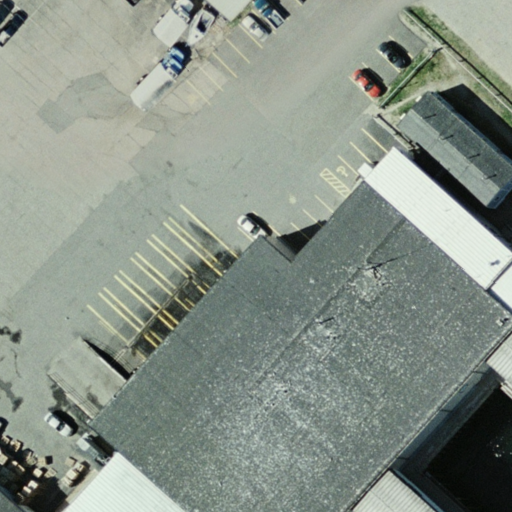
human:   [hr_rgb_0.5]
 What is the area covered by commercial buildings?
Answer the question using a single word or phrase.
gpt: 0m2

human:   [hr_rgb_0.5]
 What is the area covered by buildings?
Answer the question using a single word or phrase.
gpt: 118m2

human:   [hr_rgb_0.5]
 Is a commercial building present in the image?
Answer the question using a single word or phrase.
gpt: no

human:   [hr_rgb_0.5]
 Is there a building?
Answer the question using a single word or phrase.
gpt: yes

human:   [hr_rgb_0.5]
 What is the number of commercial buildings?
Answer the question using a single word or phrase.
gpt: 0

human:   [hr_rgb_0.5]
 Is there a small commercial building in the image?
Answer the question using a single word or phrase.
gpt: no

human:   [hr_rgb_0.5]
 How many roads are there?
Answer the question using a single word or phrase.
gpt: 2

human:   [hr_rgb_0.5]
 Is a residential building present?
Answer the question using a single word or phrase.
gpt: yes

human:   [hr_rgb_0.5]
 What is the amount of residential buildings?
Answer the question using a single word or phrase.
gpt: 1

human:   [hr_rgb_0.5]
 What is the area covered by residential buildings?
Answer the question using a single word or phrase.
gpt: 118m2

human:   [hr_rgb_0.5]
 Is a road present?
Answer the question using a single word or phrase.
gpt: yes

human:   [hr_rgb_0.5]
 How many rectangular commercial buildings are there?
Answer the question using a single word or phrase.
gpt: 0

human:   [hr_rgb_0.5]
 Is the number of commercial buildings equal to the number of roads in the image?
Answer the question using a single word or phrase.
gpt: no

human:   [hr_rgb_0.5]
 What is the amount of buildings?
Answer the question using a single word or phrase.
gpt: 1

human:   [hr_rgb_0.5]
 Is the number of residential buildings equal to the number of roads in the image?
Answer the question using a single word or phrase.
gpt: no

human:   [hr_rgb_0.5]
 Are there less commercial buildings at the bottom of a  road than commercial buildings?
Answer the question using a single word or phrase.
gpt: no

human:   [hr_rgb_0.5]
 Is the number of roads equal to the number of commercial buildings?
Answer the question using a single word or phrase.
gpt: no

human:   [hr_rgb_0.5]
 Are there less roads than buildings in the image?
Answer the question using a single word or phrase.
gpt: no

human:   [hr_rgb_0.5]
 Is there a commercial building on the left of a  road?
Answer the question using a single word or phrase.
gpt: no

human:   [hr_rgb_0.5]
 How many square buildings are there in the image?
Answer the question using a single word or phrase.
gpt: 0

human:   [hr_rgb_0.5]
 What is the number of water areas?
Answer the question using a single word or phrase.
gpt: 0

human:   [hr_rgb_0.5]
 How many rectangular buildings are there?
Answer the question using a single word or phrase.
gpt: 1

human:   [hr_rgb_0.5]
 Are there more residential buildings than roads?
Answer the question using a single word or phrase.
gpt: no

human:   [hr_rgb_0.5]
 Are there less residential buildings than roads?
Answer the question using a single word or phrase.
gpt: yes

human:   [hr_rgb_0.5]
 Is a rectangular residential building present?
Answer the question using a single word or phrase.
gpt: yes

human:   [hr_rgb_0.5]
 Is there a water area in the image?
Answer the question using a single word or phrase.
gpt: no

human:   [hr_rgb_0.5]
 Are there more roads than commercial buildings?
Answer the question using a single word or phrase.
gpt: yes

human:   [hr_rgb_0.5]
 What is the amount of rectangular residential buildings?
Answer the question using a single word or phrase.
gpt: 1

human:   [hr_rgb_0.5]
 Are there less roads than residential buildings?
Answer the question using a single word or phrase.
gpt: no

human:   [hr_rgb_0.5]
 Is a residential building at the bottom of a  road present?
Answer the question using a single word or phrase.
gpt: yes

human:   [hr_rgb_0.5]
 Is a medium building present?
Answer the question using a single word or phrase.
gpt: yes

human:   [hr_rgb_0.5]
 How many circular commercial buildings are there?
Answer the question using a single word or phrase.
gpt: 0

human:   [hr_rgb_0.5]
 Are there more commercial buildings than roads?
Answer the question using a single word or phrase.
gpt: no

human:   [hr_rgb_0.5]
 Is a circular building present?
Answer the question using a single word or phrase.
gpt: no

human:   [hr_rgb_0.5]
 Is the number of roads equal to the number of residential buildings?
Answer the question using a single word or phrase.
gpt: no

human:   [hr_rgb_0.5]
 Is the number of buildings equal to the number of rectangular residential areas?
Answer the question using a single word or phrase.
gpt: no

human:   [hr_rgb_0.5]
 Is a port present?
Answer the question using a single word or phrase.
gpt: no

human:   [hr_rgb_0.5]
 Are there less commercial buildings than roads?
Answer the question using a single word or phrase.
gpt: yes

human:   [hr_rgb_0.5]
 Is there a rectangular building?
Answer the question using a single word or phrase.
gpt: yes

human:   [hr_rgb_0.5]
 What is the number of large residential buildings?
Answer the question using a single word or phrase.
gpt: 0

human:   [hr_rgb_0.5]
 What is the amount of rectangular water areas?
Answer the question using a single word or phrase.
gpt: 0

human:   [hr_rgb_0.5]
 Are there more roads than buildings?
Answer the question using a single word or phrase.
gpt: yes

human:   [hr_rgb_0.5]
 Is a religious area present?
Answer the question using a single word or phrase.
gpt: no

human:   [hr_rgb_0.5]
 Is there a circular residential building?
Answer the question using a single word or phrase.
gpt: no

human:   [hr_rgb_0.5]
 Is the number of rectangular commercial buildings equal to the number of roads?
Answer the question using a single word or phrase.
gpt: no

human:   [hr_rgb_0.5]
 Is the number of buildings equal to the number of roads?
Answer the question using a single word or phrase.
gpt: no

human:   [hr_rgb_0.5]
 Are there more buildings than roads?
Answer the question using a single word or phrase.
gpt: no

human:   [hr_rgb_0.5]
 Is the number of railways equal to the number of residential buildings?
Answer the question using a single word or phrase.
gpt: no

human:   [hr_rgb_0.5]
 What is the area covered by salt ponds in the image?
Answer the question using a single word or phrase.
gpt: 0m2

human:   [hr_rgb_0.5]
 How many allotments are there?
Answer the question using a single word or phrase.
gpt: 0

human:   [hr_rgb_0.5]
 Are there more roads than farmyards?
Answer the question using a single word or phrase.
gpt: yes

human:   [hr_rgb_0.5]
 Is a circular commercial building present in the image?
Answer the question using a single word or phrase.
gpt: no

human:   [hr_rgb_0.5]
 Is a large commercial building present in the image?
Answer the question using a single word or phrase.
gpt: no

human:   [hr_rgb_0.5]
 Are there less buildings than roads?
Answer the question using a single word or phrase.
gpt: yes

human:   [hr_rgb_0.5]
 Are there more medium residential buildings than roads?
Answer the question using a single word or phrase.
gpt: no

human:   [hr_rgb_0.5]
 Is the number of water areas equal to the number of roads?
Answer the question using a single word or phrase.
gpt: no

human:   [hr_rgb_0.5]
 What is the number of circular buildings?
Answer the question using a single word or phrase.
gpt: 0

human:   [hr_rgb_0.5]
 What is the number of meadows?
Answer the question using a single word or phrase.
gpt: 0

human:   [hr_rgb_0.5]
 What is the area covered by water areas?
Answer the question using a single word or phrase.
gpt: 0m2

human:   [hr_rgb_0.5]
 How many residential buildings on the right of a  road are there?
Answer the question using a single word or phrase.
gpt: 1

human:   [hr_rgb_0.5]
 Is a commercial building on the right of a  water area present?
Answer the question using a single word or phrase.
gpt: no

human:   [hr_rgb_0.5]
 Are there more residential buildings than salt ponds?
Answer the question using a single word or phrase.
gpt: yes

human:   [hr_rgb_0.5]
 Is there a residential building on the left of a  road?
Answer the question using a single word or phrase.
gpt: no

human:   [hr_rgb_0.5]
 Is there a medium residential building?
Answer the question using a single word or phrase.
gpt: yes